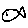
Label: fish